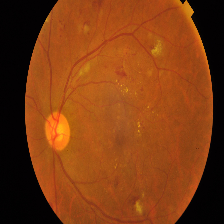
Diabetic retinopathy grade: Proliferative DR